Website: walmart
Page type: customer-info-address
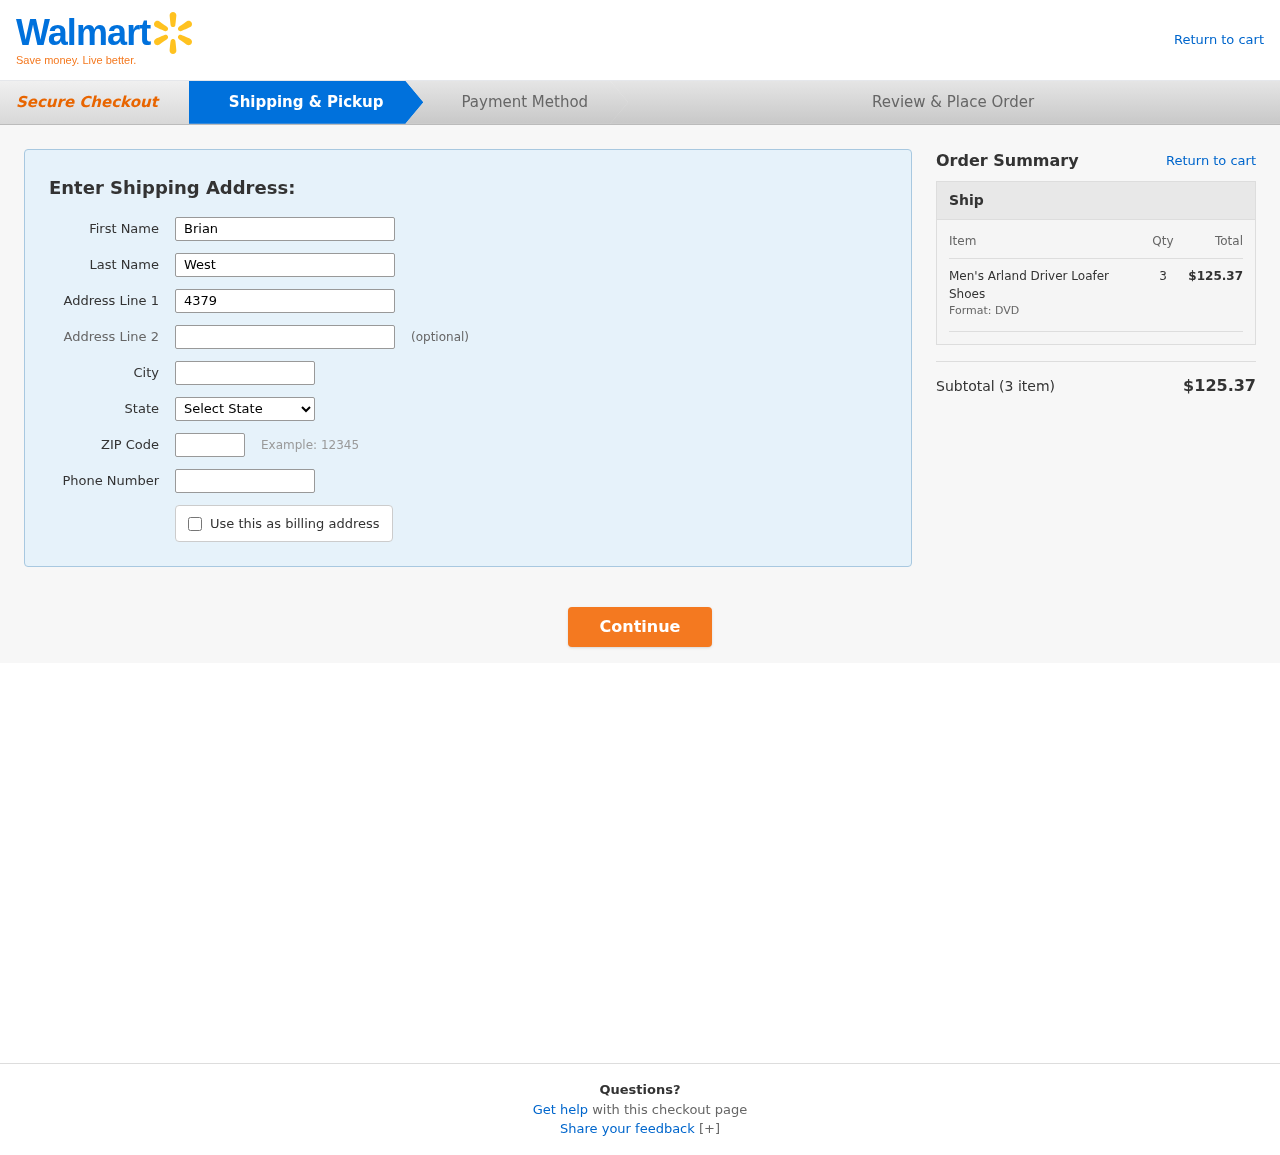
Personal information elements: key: PII_CITY
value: New Bobbystad
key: PII_FIRSTNAME
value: Brian
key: PII_LASTNAME
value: West
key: PII_PHONE
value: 5176885143
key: PII_POSTCODE
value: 49159
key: PII_STATE
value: Montana
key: PII_STREET
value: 4379 Michelle Groves
Product elements: key: PRODUCT1_NAME
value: Men's Arland Driver Loafer Shoes
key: PRODUCT1_QUANTITY
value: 3
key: PRODUCT1_LINE_TOTAL
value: $125.37
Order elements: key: ORDER_NUM_ITEMS
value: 3
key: ORDER_SUBTOTAL
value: $125.37